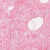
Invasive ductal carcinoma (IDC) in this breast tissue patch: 0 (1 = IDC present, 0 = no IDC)